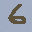
Label: 6